Question: I have a component that allows a user to select an option from the port list. Once they've made the selection, they click "Connect Port" button. this calls a service to store the selected port so that it can be stored as a string.

I am getting console logs that show the component is successfully calling the service and storing as it should. However, in any other component if I try to call the service with a subscribe; I get errors.
'''
import { Injectable } from '@angular/core';
import { Observable } from 'rxjs';
export interface Port {
portName: String;
}
@Injectable({
providedIn: 'root'
})
export class PortService {
activePort;
constructor() { }
setPort(port) {
console.log('The port: ', port);
this.activePort = port;
}
getPort(): Observable<Port> {
console.log('The port for the application runtime: ', this.activePort);
return this.activePort;
}
}
'''
'''
import { Component, OnInit } from '@angular/core';
import { } from 'electron';
import * as Serialport from 'serialport';
import { SerialService } from './serial.service';
import { PortService, Port } from './core/port.service';
import { Observable } from 'rxjs';
@Component({
selector: 'app-root',
templateUrl: './app.component.html',
styleUrls: ['./app.component.css']
})
export class AppComponent implements OnInit {
title = 'electron-angular-serialport';
collapsed = false;
connectedPort;
constructor(private serial: SerialService, private port: PortService) {
let isElectron: boolean = window && window['process'] && window['process'].type;
if (isElectron) {
let serialport: typeof Serialport = window<URL>;
let app: Electron.App = window<URL>.remote;
console.log(serialport, app, window['process']);
}
}
ngOnInit() {
this.getPort();
}
getPort() {
console.log('Getting Port');
this.port.getPort().subscribe( data => this.connectedPort = data);
}
}
'''
I am really hoping that I can store this String . So that I can use it throughout the app.
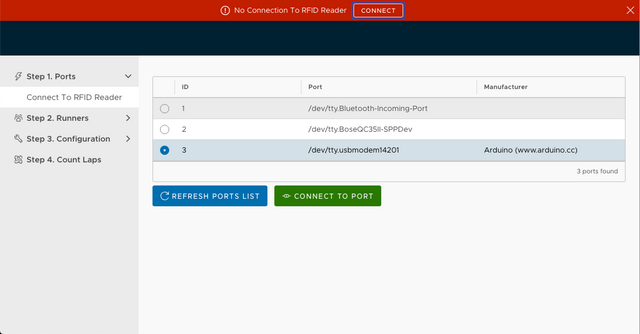
Answer: Your 'setPort' didn't set the port as Observable, try transform the value to 'Observable'
'''
import {of} from 'rxjs'
...
setPort(port) {
console.log('The port: ', port);
this.activePort = of(port);
}
'''